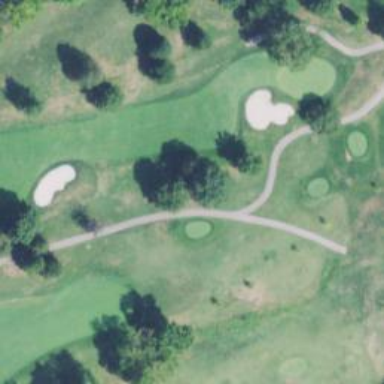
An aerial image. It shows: Path for both road and golf.